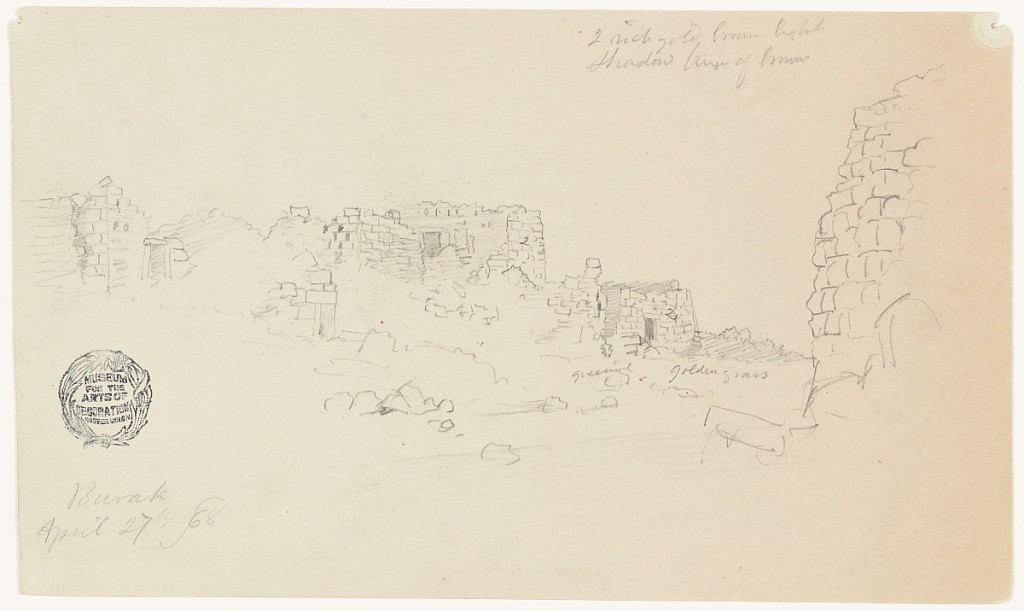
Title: Ruins, Burek, Syria
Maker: Frederic Edwin Church, American, 1826–1900
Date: April 27, 1868
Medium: Graphite on gray-green wove paper; verso: graphite
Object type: Drawing
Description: Architectural and landscape sketch of the ancient ruins near the town of Burak (also spelled Burraq) in southern Syria. Stone wall of a building frames scene in foreground at right. Across a road, multiple ruinous stone structures are visible at center, situated on a slightly elevated rise.

Verso: Landscape sketch showing a view of a town situated in a saddle between two tall, round hills--visible at left and right. A prominent tower is shown at center with a detail of it at upper right. Beyond, snow-coved mountains backdrop the view of the town.